Question: Write a program that generates a "random walk" across a 10 x 10 array. The array will contain characters (all '.' initially). The program must randomly "walk" from element to element, always going up, down, left, or right by one element. The elements visited by the program will be labeled with the letters A through Z, in the order visited. Here's an example of the desired output:

This is my beautiful code that sometimes works horrible, and sometimes doesn't work at all:
'''
#include <stdio.h>
#include <stdbool.h>
#include <stdlib.h>
#include <time.h>
#define SIZE 10//max 127 because of signed char array
#define DIRECTIONS 4//up, down, left, right
int main(void)
{
bool success0 = true, success1 = true, success2 = true, success3 = true;//to check if one path is available or not
int row, column, direction;
signed char array[SIZE][SIZE], letter;
//seeds the random number generator
srand((unsigned)time(NULL));
//INITIALIZES ARRAY
for(row = 0; row < SIZE; row++){
for(column = 0; column < SIZE; column++){
array[row][column] = '.';
}
}
//PATH OF THE ALPHABET
row = 0;
column = 0;
for(letter = 'A'; letter <= 'Z'; letter++){
direction = rand() % DIRECTIONS;
//Outer if checks that we are not in the boundary of the array, outer else applies the offset.
//Inner if checks that the element is "empty", inner else makes the letter loop to be repeated.
switch(direction){
case 0://up
if(row == 0){
letter--;
success0 = false;
}
else{
row--;
if(array[row][column] == '.'){
array[row][column] = letter;
success0 = true;
success1 = true;
success2 = true;
success3 = true;
}
else{
letter--;
success0 = false;
}
}
break;
case 1://right
if(column == SIZE - 1){
letter--;
success1 = false;
}
else{
column++;
if(array[row][column] == '.'){
array[row][column] = letter;
success0 = true;
success1 = true;
success2 = true;
success3 = true;
}
else{
letter--;
success1 = false;
}
}
break;
case 2://down
if(row == SIZE - 1){
letter--;
success2 = false;
}
else{
row++;
if(array[row][column] == '.'){
array[row][column] = letter;
success0 = true;
success1 = true;
success2 = true;
success3 = true;
}
else{
letter--;
success2 = false;
}
}
break;
case 3://left
if(column == 0){
letter--;
success3 = false;
}
else{
column--;
if(array[row][column] == '.'){
array[row][column] = letter;
success0 = true;
success1 = true;
success2 = true;
success3 = true;
}
else{
letter--;
success3 = false;
}
}
break;
default: printf("Error"); break;
}
//checks if all 4 directions are blocked
if(success0 == false && success1 == false && success2 == false && success3 == false){
printf("All four directions are blocked: program must terminate.
");
return 0;
}
}
//PRINTS ARRAY
for(row = 0; row < SIZE; row++){
for(column = 0; column < SIZE; column++){
putchar(array[row][column]);
putchar(' ');
}
putchar('
');
}
return 0;
}
'''
Hint: Use the srand and rand functions to generate random numbers. Before performing a move, check that (a) it won't go outside the array, and (b) it doesn't take us to an element that already has a letter assigned. If either condition is violated, try moving in another direction. If all four directions are blocked, the program must terminate.
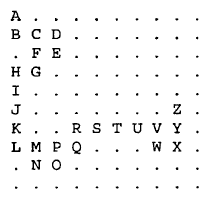
Answer: I spotted the main problem. When you walk into an existing letter, you forgot to back up before you try again:
'''
case 0://up
if(row == 0){
letter--;
success0 = false;
}
else{
row--;
if(array[row][column] == '.'){
array[row][column] = letter;
success0 = true;
success1 = true;
success2 = true;
success3 = true;
}
else{
row++; // THIS WAS MISSING
letter--;
success0 = false;
}
}
break;
'''
You need to fix up each direction like the above.
By the way, it seems normal to get the "all directions blocked" message, because you consider the path already walked to be impassable. So you could easily walk your way into a dead end. For example, if in your picture, if from 'H' you went upwards to 'I', you would be at a dead end. Instead of 'return 0' at that point, you should 'break' to print the array.